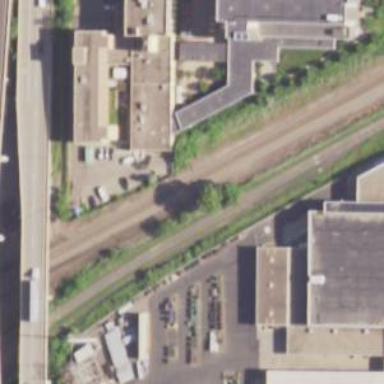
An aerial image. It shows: Electrified contact line.